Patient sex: M
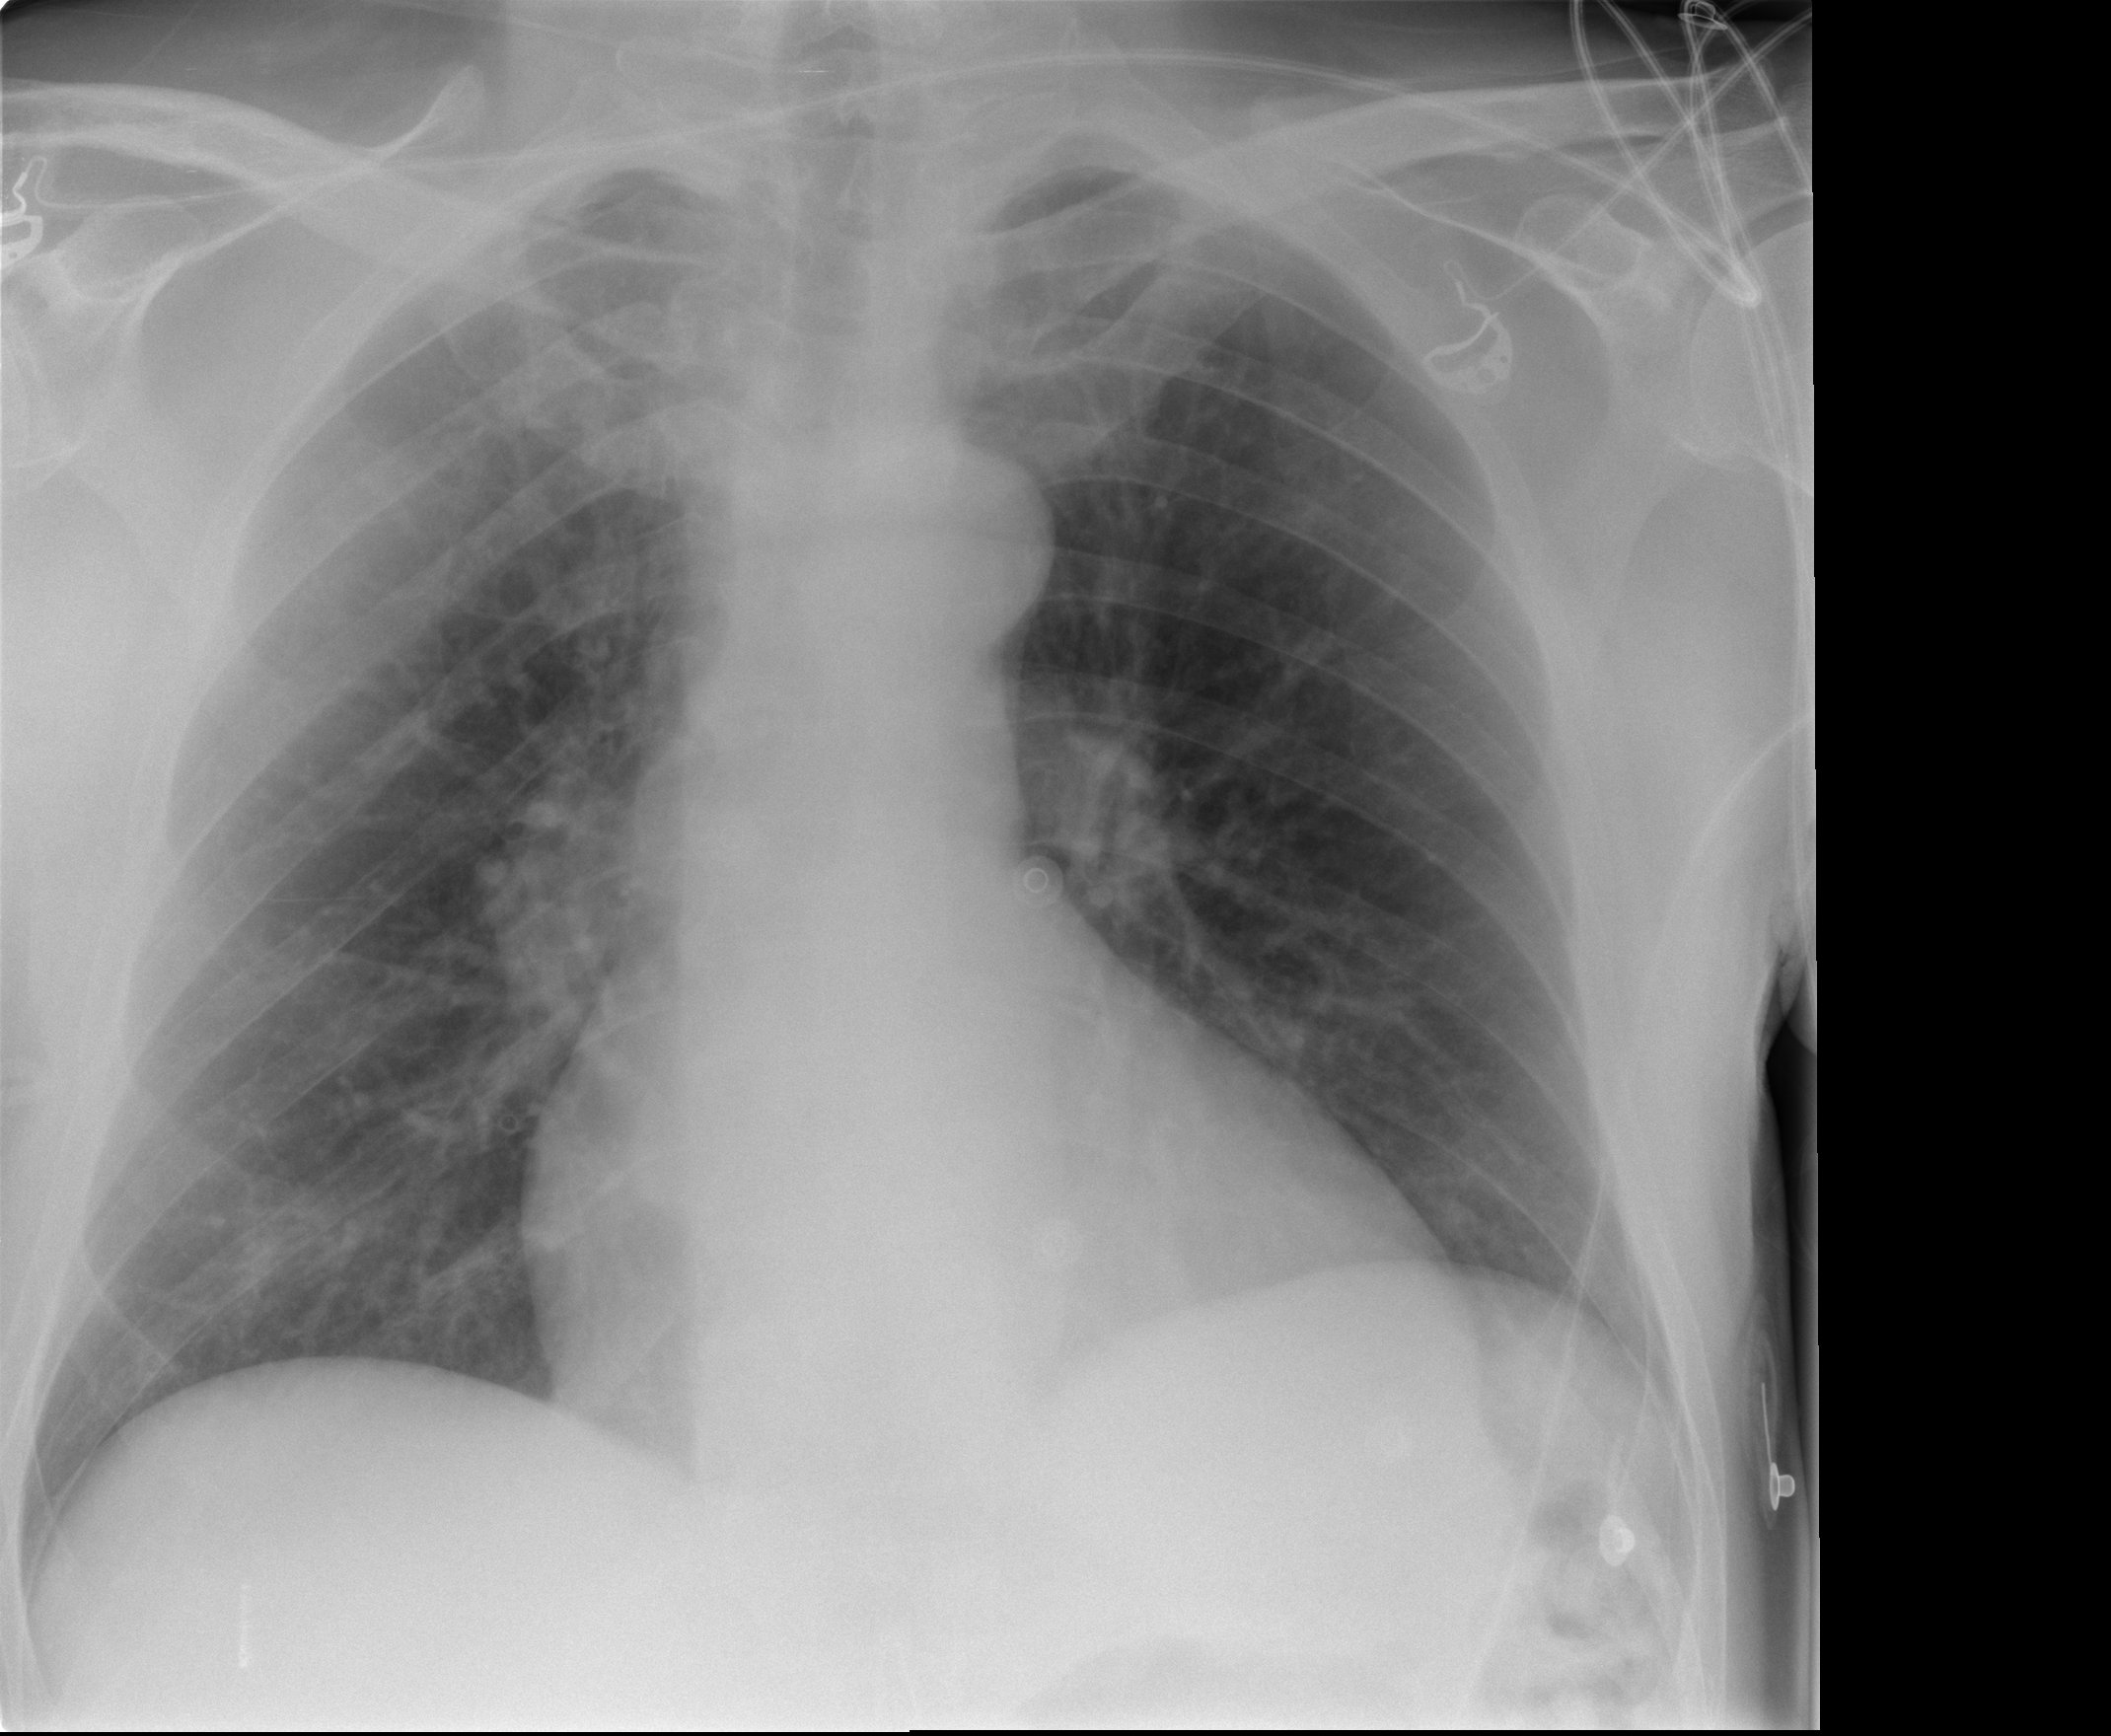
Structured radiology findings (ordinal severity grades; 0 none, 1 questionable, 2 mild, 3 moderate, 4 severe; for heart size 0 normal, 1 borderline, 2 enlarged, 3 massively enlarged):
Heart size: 1
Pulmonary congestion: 0
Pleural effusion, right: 0
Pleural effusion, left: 0
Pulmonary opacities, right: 2
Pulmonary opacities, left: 0
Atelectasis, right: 2
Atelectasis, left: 0